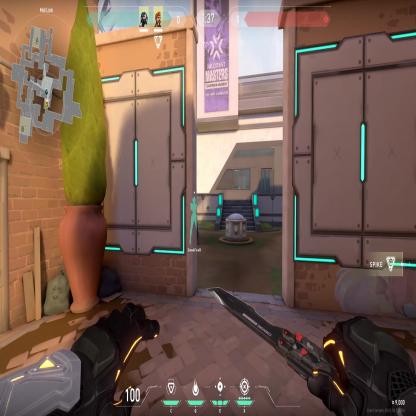
Label: teammate